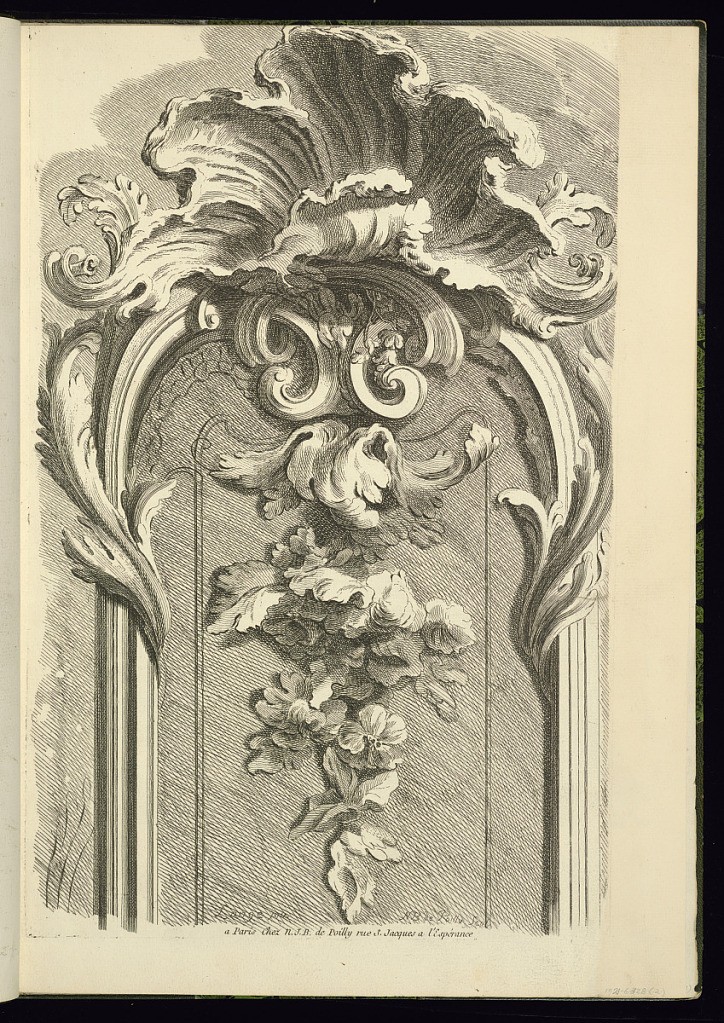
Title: Ornament Design
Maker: Lange, active 1730 – 1750
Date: mid- 18th century
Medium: Etching and engraving on laid paper
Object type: Print
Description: Detail of rocaille ornament on a panel with shell, acanthus leaf, c-scroll, and floral motifs. The plate is signed.